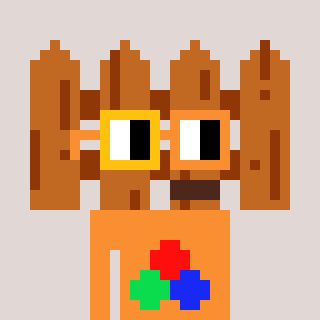
a pixel art character with square yellow and orange glasses, a fence-shaped head and a orange-colored body on a warm background